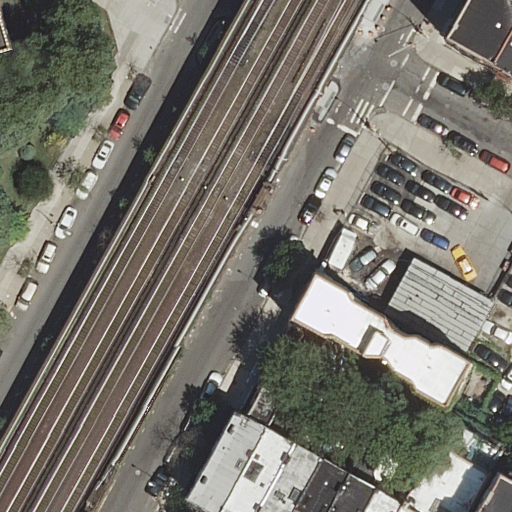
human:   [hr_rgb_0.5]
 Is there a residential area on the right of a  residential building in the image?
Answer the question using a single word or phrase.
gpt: no

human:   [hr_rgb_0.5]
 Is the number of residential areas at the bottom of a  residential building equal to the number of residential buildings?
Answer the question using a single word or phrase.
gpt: no

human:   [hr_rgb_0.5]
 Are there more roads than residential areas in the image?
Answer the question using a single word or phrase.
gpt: yes

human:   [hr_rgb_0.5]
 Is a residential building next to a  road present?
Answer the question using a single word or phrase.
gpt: yes

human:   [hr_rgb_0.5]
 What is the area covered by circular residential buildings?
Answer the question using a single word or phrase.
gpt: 0m2

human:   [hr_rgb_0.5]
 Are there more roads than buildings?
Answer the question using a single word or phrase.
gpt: yes

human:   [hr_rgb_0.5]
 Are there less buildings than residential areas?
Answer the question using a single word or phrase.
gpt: no

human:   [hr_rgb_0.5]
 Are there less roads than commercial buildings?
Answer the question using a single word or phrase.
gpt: no

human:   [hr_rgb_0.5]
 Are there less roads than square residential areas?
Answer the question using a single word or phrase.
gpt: no

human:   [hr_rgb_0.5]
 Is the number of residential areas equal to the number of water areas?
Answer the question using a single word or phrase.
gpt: no

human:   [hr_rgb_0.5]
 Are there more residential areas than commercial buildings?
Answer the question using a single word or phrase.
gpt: yes

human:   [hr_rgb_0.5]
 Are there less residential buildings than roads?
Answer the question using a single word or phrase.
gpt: yes

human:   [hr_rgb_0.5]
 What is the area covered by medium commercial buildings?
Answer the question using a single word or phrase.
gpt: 0m2

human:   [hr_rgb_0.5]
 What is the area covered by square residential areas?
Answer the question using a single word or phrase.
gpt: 0m2

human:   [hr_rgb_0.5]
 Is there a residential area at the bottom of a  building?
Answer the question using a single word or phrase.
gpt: no

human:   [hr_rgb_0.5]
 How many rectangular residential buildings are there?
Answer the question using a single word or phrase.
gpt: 8

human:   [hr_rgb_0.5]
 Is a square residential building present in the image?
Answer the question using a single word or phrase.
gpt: no

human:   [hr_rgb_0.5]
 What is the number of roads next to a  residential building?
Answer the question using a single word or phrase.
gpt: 14

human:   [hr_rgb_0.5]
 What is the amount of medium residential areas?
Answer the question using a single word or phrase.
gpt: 0

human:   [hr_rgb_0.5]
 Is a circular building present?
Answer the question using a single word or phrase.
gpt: no

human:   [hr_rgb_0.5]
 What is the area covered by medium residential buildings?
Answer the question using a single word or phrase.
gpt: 1228m2

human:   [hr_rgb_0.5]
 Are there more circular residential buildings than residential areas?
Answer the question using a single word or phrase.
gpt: no

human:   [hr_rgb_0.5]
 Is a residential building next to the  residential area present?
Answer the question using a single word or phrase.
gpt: yes

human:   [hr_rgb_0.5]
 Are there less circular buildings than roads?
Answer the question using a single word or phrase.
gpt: yes

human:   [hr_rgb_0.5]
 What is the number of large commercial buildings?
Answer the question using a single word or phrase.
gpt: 0

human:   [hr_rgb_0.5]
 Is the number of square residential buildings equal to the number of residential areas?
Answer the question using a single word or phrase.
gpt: no

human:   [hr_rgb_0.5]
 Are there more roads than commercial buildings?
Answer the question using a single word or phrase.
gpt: yes

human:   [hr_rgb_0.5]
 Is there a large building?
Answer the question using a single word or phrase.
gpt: yes

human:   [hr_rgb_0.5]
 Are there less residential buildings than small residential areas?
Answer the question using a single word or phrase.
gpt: no

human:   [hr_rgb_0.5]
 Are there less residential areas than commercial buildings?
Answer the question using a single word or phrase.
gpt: no

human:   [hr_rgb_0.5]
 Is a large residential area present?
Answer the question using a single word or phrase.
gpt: yes

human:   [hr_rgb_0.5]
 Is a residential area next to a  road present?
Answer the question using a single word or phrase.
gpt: yes

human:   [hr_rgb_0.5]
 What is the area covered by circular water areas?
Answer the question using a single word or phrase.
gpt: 0m2

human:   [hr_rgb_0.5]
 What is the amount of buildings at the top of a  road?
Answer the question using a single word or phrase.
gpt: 5

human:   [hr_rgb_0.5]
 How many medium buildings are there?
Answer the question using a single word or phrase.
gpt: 5

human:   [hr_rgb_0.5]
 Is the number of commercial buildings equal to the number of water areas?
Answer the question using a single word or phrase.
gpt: yes